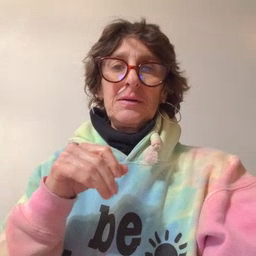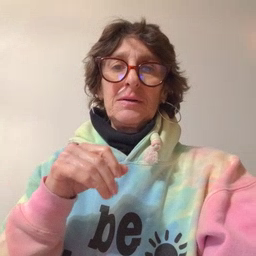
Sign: cloud